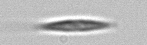
Label: pennate